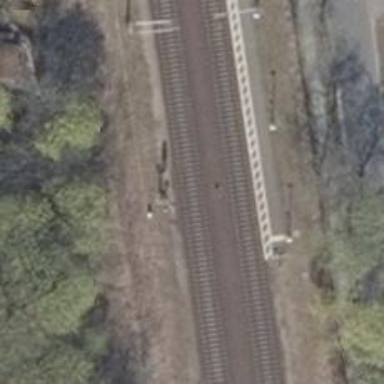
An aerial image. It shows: Railway signal.